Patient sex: M
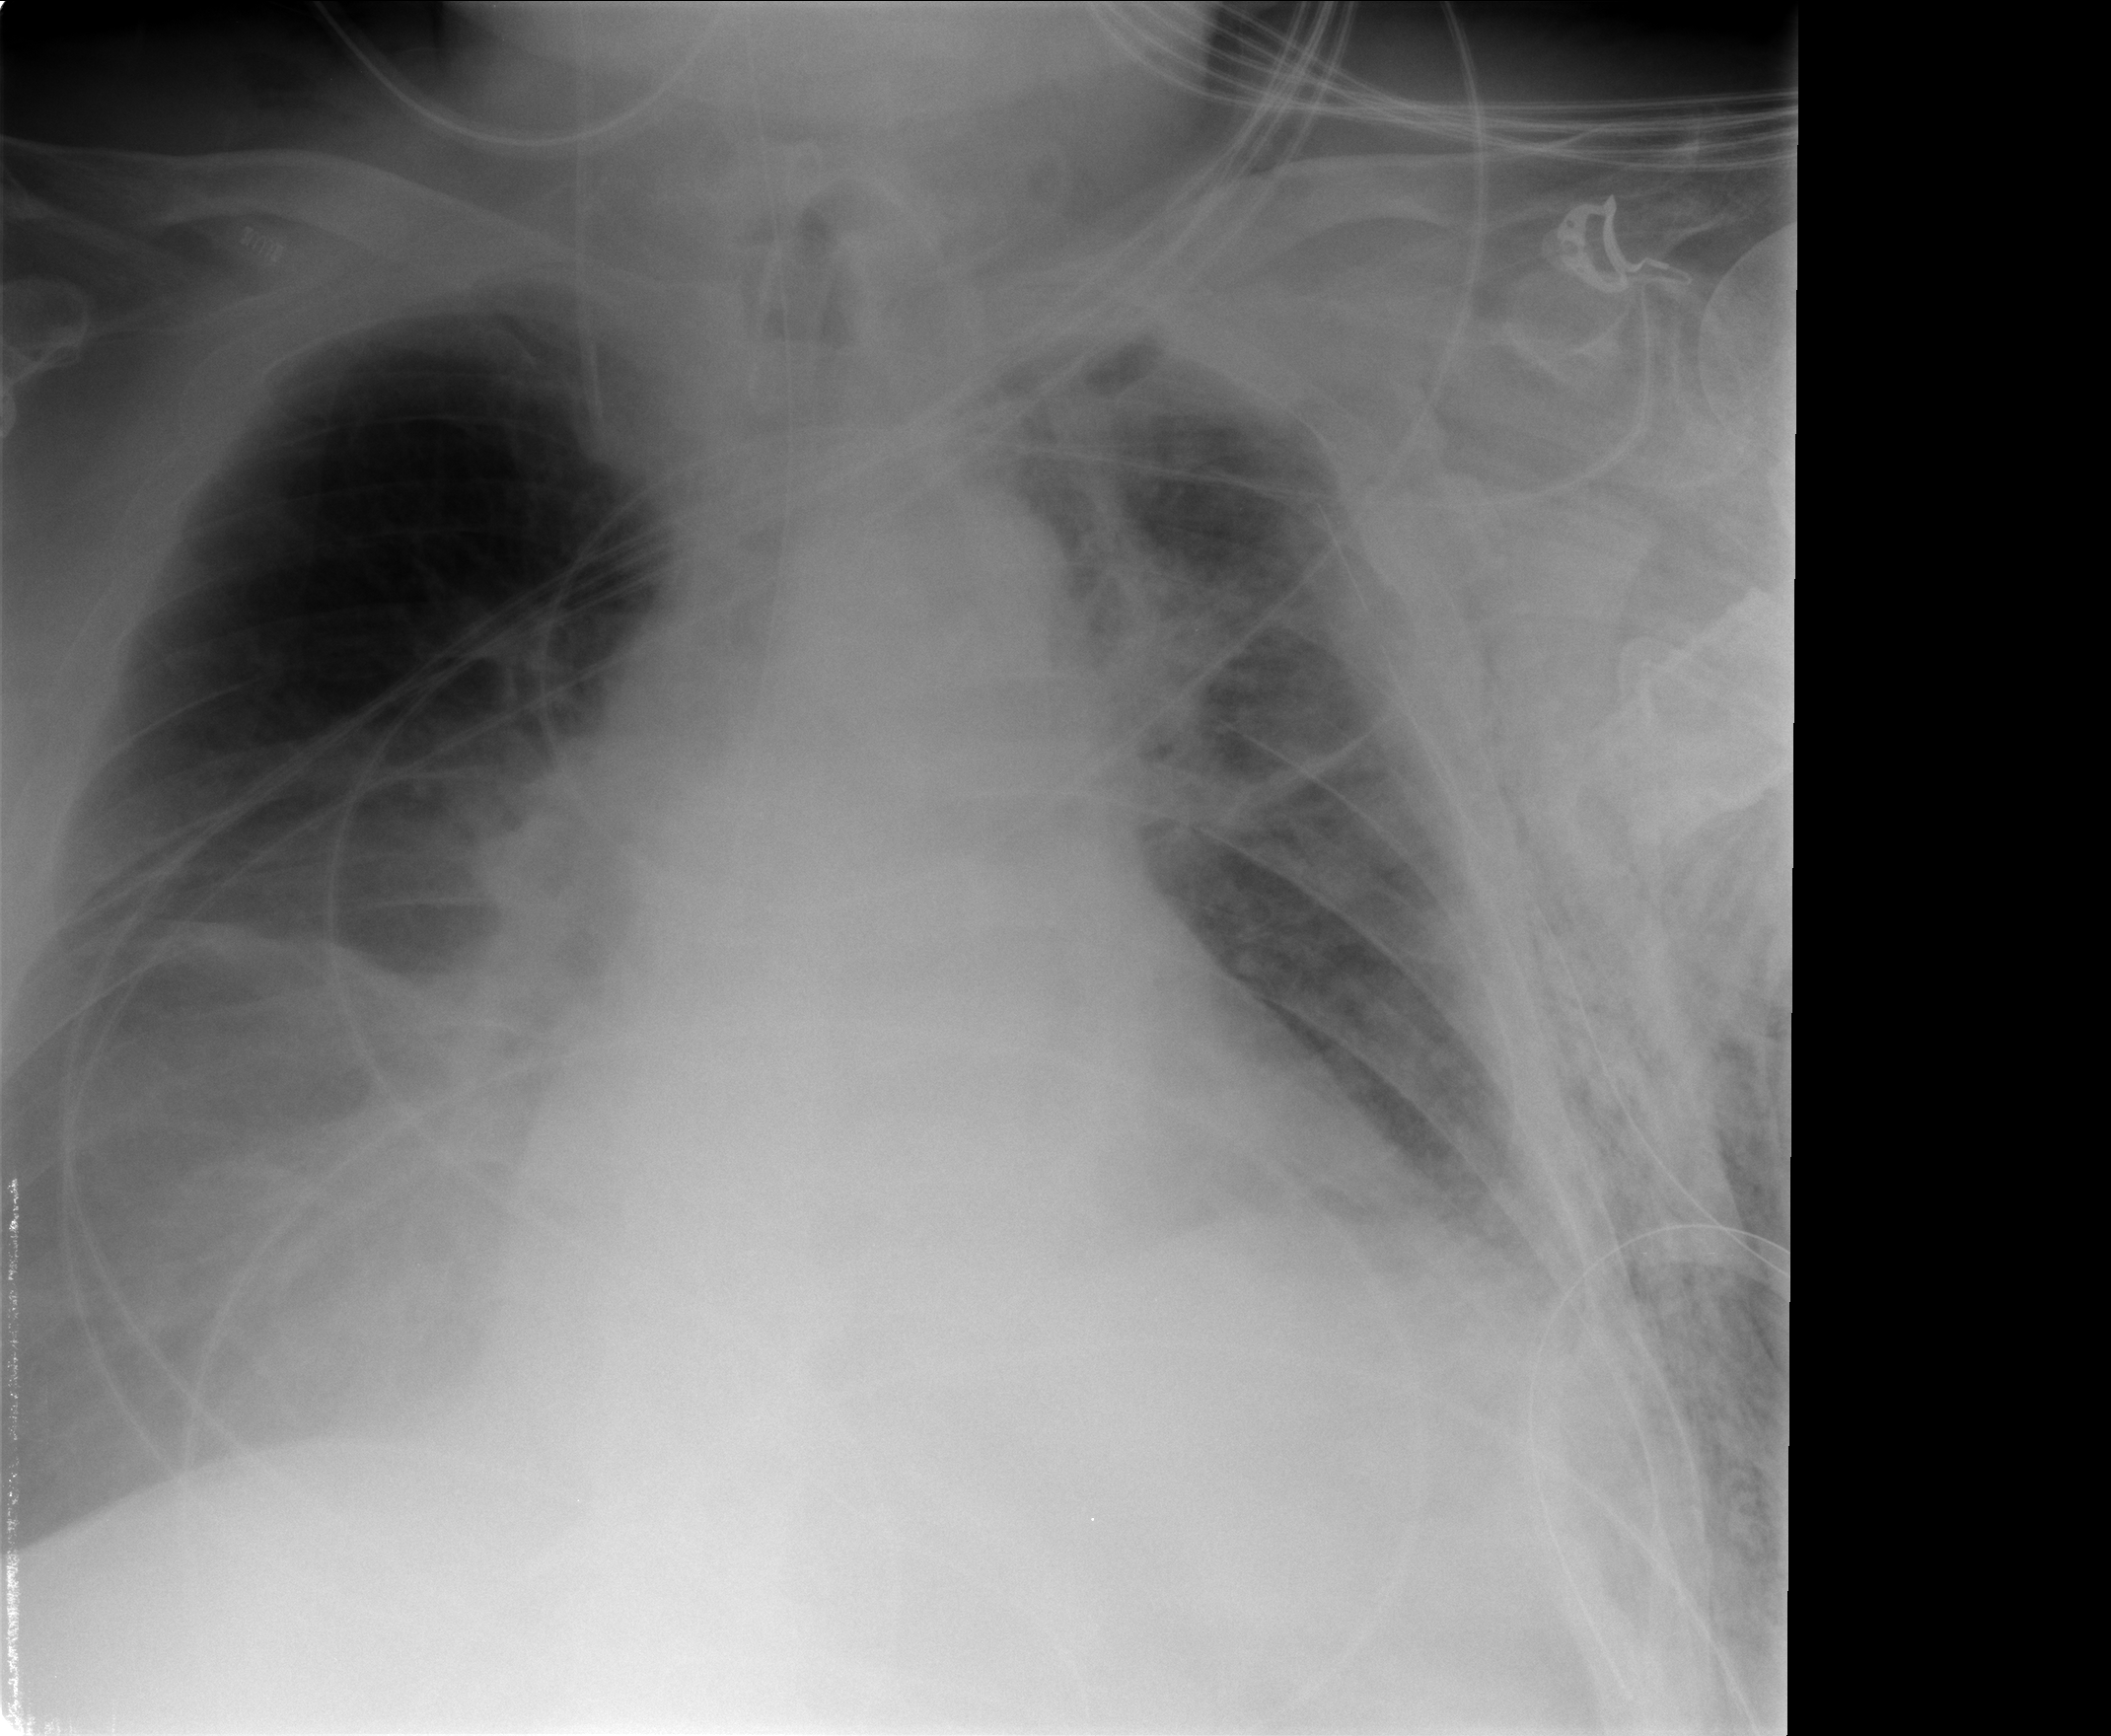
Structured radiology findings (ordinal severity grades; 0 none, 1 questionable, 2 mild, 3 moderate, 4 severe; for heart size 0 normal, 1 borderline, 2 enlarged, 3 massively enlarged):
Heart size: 2
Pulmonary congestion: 0
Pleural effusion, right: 2
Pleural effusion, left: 2
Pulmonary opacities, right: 0
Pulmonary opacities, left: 0
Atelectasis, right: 0
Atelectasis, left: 0